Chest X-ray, PA view. Patient: 43 years old, sex F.
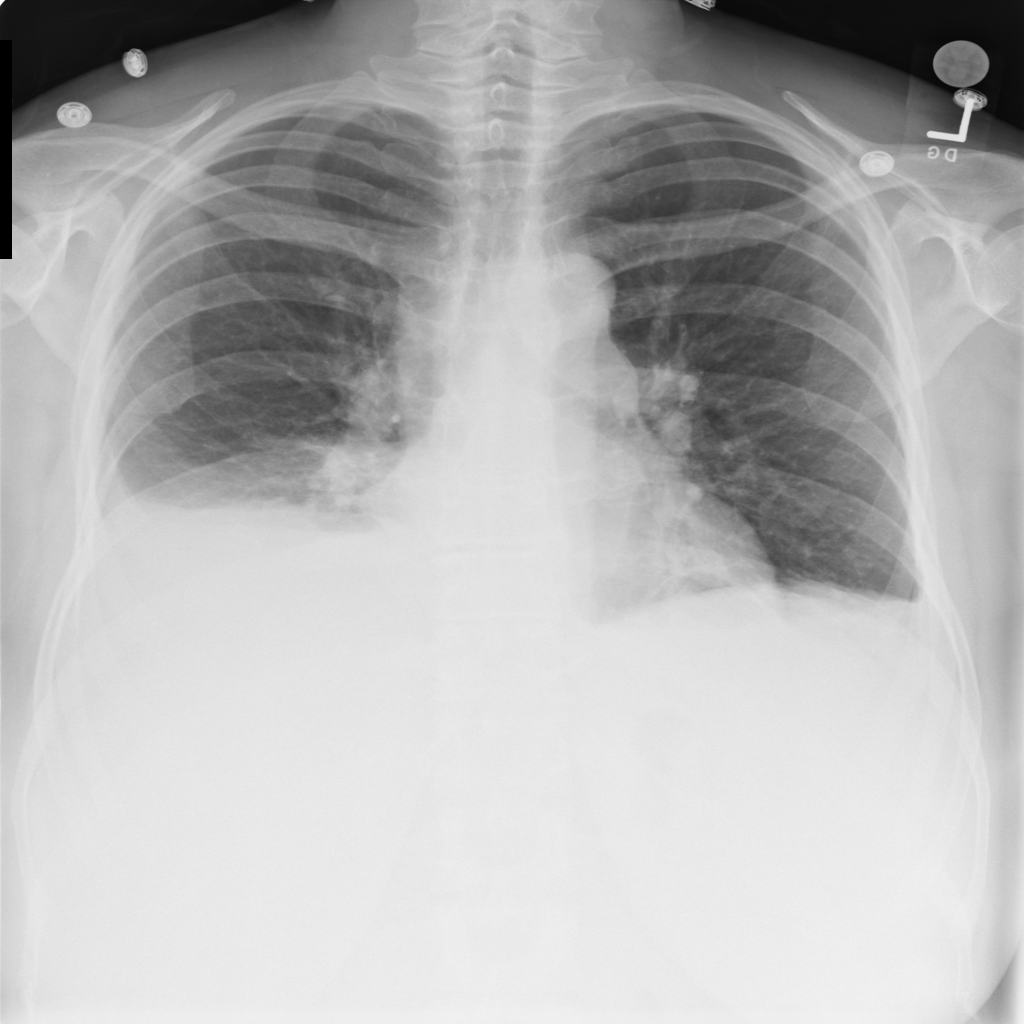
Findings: Effusion